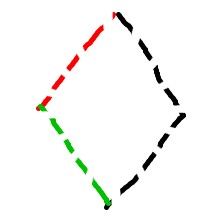
Shape: rhombus